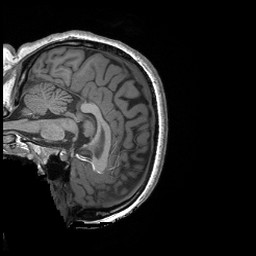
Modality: T1w
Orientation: sagittal
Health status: ill
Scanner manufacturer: siemens
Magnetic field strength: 3 T
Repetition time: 2.3 s
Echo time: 0.00243 s